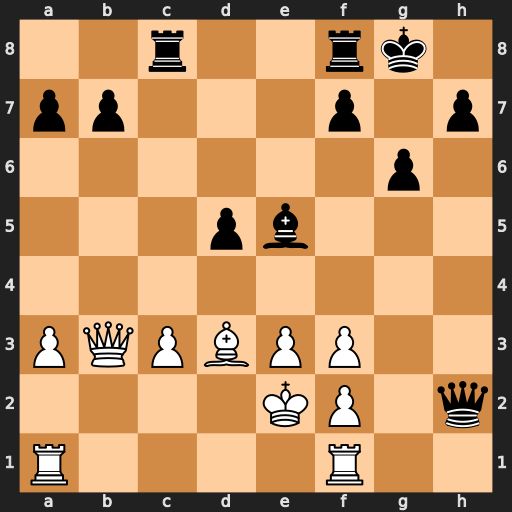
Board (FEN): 2r2rk1/pp3p1p/6p1/3pb3/8/PQPBPP2/4KP1q/R4R2
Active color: w
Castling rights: -
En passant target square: -
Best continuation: Rh1 Qg2 Rag1 Qxg1 Rxg1